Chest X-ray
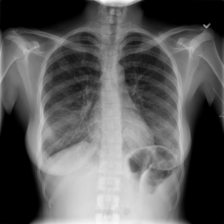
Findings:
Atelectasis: negative
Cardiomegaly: negative
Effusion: negative
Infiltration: negative
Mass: negative
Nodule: negative
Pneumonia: negative
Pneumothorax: negative
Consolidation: negative
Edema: negative
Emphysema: negative
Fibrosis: negative
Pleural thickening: negative
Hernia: negative